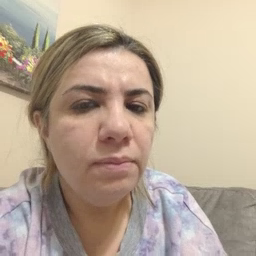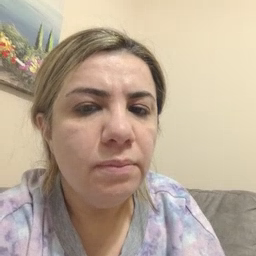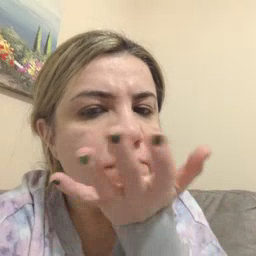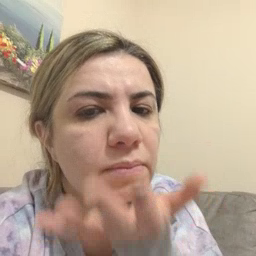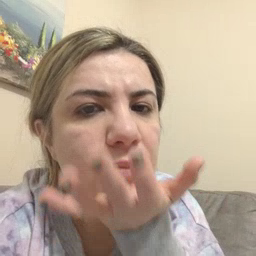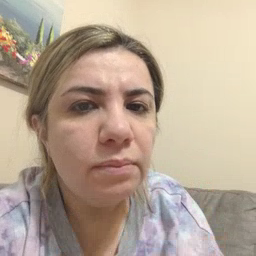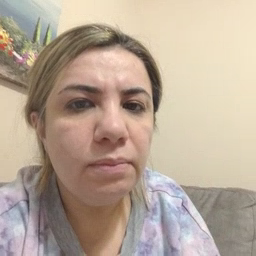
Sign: grass